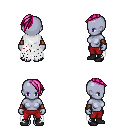
a pixel art fantasy rpg character, female body template, dark elf, purple skin, white tattered cape, red pants, pink long mohawk hairstyle, leather bracers, black shoes, four views (front, back, left, right), 2x2 character sprite sheet, small pixel art, hard edges, no anti-aliasing